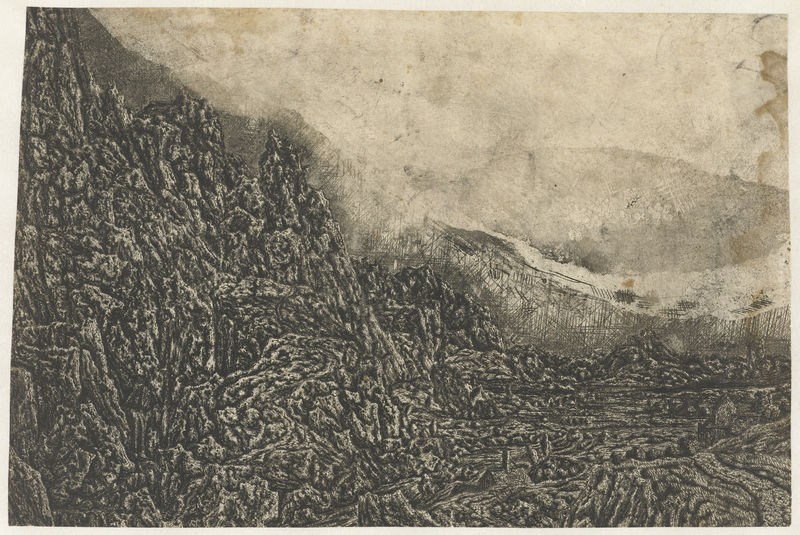
Titel: Het rotsachige rivierlandschap met de weg
Künstler: Hercules Segers
Standort: Amsterdam
Institution: Rijksmuseum
Schlagwörter: berg, weiß, wolken, landschaft, schwarz, strasse, stein, fels, gebirge, nebel, radierung, bleistiftzeichnung, querformat, felsen